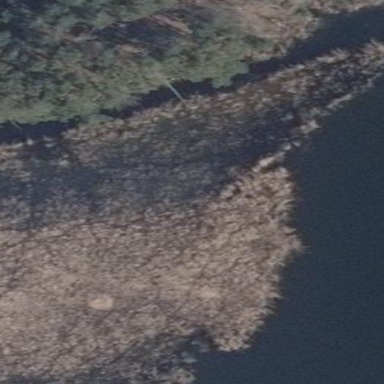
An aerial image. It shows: Reedbed in wetland area.